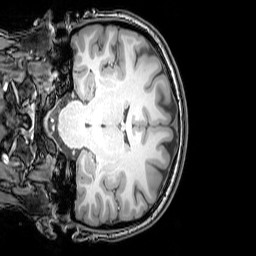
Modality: T1w
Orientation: coronal
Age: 21
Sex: female
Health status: healthy
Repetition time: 0.081 s
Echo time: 0.037 s